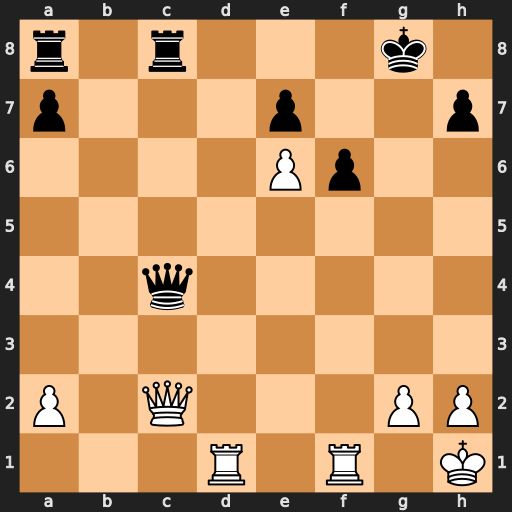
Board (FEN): r1r3k1/p3p2p/4Pp2/8/2q5/8/P1Q3PP/3R1R1K
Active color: w
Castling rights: -
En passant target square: -
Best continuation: Rd8+ Kg7 Qxc4 Rxc4 Rxa8